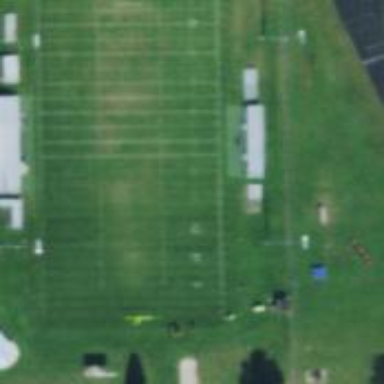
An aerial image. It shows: American football pitch for leisure and sport activities.